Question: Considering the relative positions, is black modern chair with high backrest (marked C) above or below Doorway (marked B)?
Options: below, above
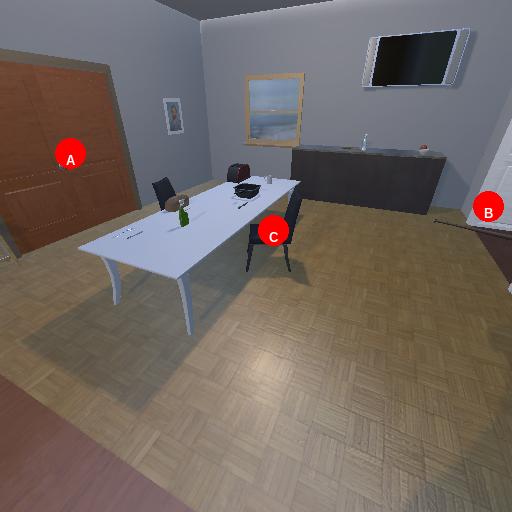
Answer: below